Question: I am trying to render ellipse on plotter powered by an MCU so there is low memory to work with and integer arithmetics is preffered.
I've got this equation

and I tried to implement it in C in the following way:
'''
y = sqrt( (b*b) * ( 1 - ( (x*x) / (a*a) )));
'''
where 'y', 'b', 'x' and 'a' are integer values but the results where wrong .
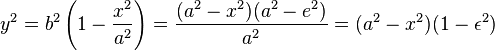
Answer: 1. for plotting the ellipse (outline by lines) is the parametric equation the best. Here axis aligned ellipse: x=x0+a*cos(t);
y=y0+b*sin(t);
where: (x0,y0) is the ellipse center a,b are the semi-axises t is angular parameter t=<0,2*M_PI> So form a loop where t goes the full circle with some small enough step compute (x,y) per each step of t interpolate/render line per each step (from last to new point) as your x,y,x0,y0,a,b are integers either convert them to float/double or create integer table for cos[],sin[] for example: int tcos[360],tsin[360]; where tcos[i]=float(1000.0*cos(float(i)*M_PI/180.0)); now on use just integers like: for (i=0;i<360;i++)
{
x=x0+(a*tcos(i))/1000;
y=y0+(b*tsin(i))/1000;
//...
}
2. If you need pixel perfect rendering or render filled ellipse Then you need use different approach (the same as your equation) loop one axis with pixel step compute the other axis coordinate render both pixels/or fill the line for example axis aligned (0,0) centered ellipse: for (x=-a;x<=a;x++)
{
y = sqrt( (b*b) - ( (x*x*b*b) / (a*a) )));
// render pixels: (x,+y) and (x,-y) or join them by line
}
if you need integer sqrt then implement one (instead of using math.h) for example: int bits(DWORD p)
{
DWORD m=0x80000000; int b=32;
for (;m;m>>=1,b--)
if (p>=m) break;
return b;
}
DWORD sqrt(const DWORD &x)
{
DWORD m,a;
m=(bits(x)>>1); // bits(x) just return position of MSB nonzero bit can use m=16; instead
if (m) m=1<<m; else m=1;
for (a=0;m;m>>=1) { a|=m; if (a*a>x) a^=m; }
return a;
}
where DWORD is unsigned 32 bit int data type.
3. for filling you do not need the sqrt You can instead loop through the area and decide if the pixel is inside or not: for (y=-b;y<=b;y++)
for (x=-a;x<=a;x++)
if ( (y*y) <= ( (b*b) - ( (x*x*b*b) / (a*a) ) ) )
// render pixel: (x,y)